Aerial crown-view tile of a tropical tree (Barro Colorado Island, Panama), acquired 20241014:
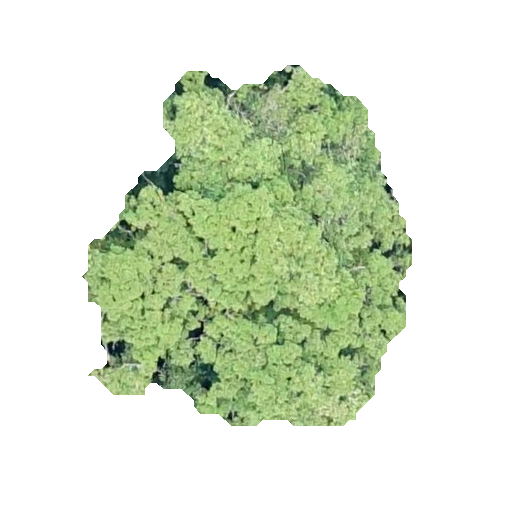
Species: Brosimum alicastrum
GBIF accepted scientific name: Brosimum alicastrum
Crown area: 134.28 m²